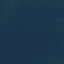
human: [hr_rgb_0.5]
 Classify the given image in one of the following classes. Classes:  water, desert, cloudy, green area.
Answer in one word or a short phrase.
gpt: water